Question: How do I write a JavaScript program to display a waveform from an audio file? I want to use Web Audio and Canvas.
I tried this code:
'''
(new window.AudioContext).decodeAudioData(audioFile, function (data) {
var channel = data.getChannelData(0);
for (var i = 0; i < channel; i++) {
canvas.getContext('2d').fillRect(i, 1, 40 - channel[i], 40);
}
});
'''
But the result is far from what I want (namely, the image is not smooth since I'm drawing with rectangles). I want it to look smooth like this image:

Any hints on how to implement the waveform?
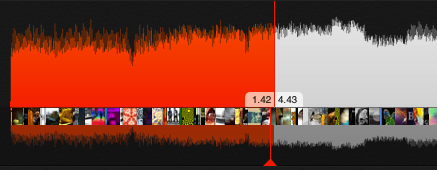
Answer: You may be interested in <URL>. It have small server-side node.js script for loading audio files, but all interaction with audio implemented in client-side JavaScript. I think this is similar to what you are looking for.